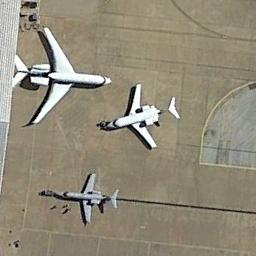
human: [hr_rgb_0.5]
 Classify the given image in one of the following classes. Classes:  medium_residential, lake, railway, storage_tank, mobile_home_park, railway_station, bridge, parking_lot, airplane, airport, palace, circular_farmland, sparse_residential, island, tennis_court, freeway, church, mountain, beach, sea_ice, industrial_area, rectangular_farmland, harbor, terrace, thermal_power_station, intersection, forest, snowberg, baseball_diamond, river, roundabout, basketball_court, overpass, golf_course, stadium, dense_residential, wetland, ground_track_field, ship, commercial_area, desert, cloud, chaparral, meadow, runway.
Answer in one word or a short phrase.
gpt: airplane